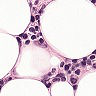
Metastatic tissue present: no